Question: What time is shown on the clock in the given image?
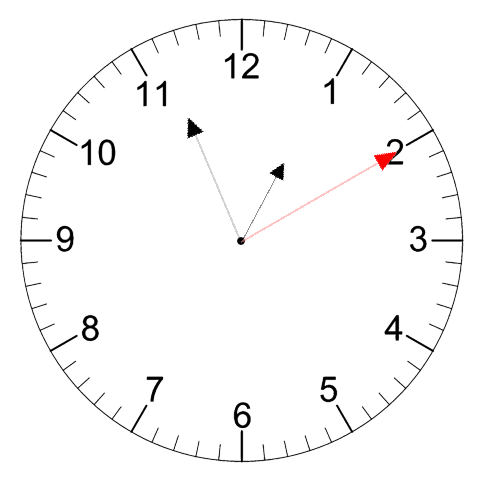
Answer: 12:56:10